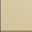
Piece: xx